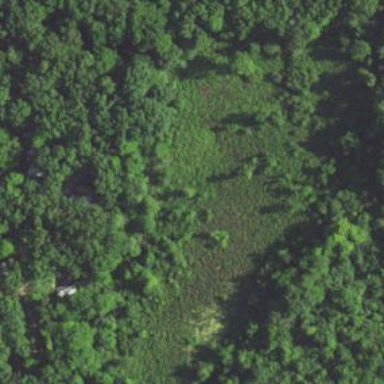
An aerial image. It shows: Marshy wetland area.